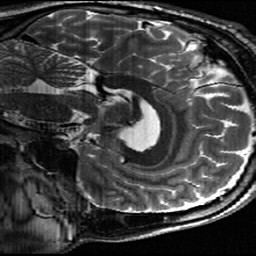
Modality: T2w
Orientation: sagittal
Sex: male